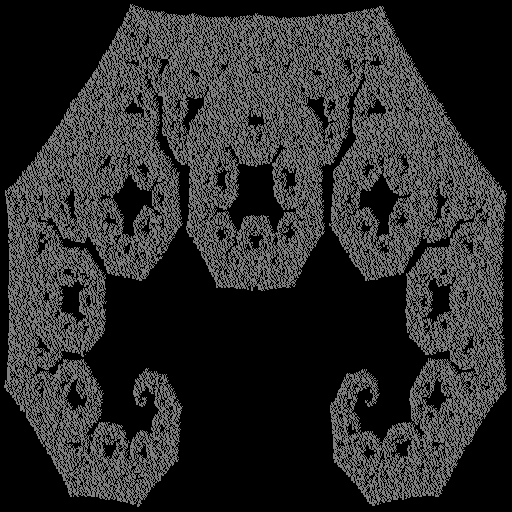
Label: c_curve